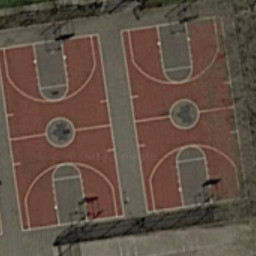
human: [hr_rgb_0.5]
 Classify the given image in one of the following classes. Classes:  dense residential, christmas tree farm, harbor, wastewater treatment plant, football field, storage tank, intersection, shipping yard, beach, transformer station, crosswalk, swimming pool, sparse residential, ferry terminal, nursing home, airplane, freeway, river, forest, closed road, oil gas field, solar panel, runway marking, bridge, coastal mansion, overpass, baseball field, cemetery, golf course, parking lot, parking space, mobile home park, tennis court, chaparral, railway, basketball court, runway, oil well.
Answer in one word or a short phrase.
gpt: basketball court